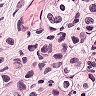
Metastatic tissue present: yes